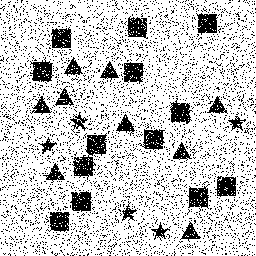
Squares: 13
Triangles: 9
Stars: 5
Total shapes: 27